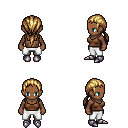
a pixel art fantasy rpg character, female body template, human, dark skin, brown pirate shirt, white pants, blonde ponytail hairstyle, metal boots, four views (front, back, left, right), 2x2 character sprite sheet, small pixel art, hard edges, no anti-aliasing